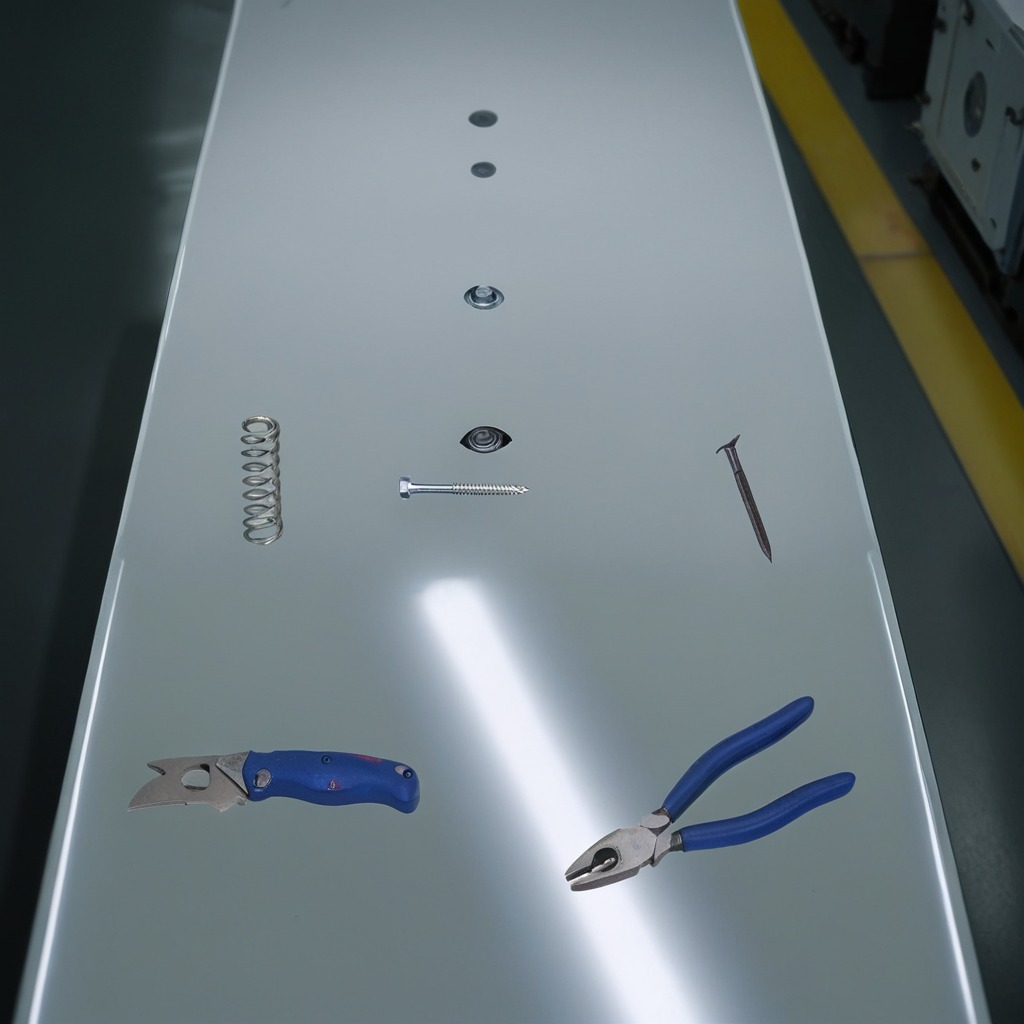
A utility knife, a metal machine screw, an iron nail, a pair of pliers, and a coiled metal spring are lying on the table.